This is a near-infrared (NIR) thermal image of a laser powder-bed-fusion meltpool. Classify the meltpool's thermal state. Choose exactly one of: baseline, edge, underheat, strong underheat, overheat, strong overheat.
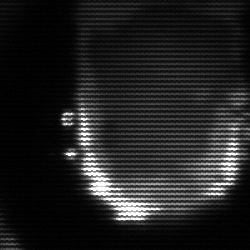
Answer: baseline